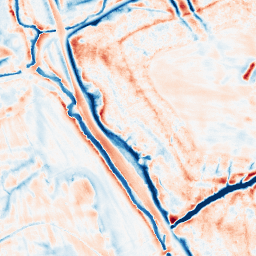
Category: edge_preserving
Decomposition family: bilateral
Decomposition parameters: d: 21
sigma_color: 25
sigma_space: 50
Upsampling method: bicubic_16x
Upsampling parameters: scale: 16
Upsampling scale: 16